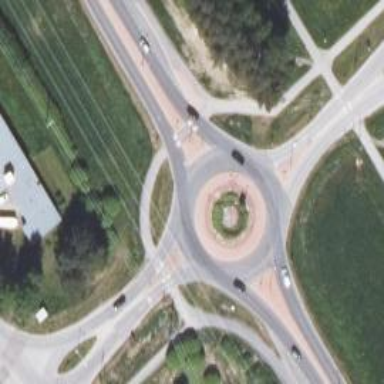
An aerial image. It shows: Secondary road with asphalt surface leading to roundabout.